Field crop: maize
Growth stage: 2
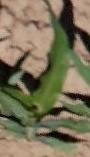
Species: maize